Interaction volume radius: 5 \u00c5
Interaction volume height: 15 \u00c5
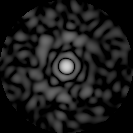
Disorder parameter: 0.8491